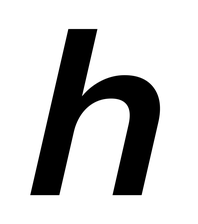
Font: InstrumentSans-Italic_SemiBold_Italic